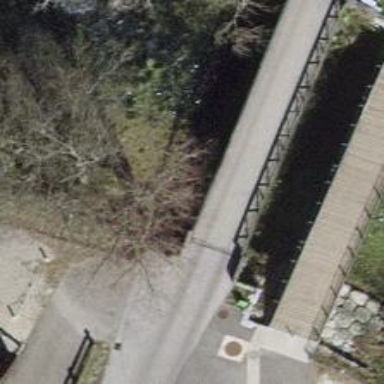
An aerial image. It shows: Residential road with bridge.